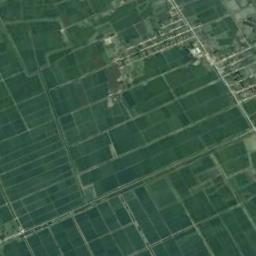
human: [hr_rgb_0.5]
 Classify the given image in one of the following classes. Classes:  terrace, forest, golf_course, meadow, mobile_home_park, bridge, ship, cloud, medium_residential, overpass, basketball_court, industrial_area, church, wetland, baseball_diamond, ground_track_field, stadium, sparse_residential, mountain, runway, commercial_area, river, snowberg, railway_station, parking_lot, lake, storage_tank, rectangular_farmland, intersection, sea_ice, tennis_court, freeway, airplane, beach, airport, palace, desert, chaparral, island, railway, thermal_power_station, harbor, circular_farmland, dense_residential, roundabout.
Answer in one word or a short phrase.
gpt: rectangular_farmland